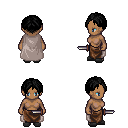
a pixel art fantasy rpg character, female body template, human, dark skin, gray cape, robe skirt, black parted hairstyle, gray slippers, dagger, four views (front, back, left, right), 2x2 character sprite sheet, small pixel art, hard edges, no anti-aliasing